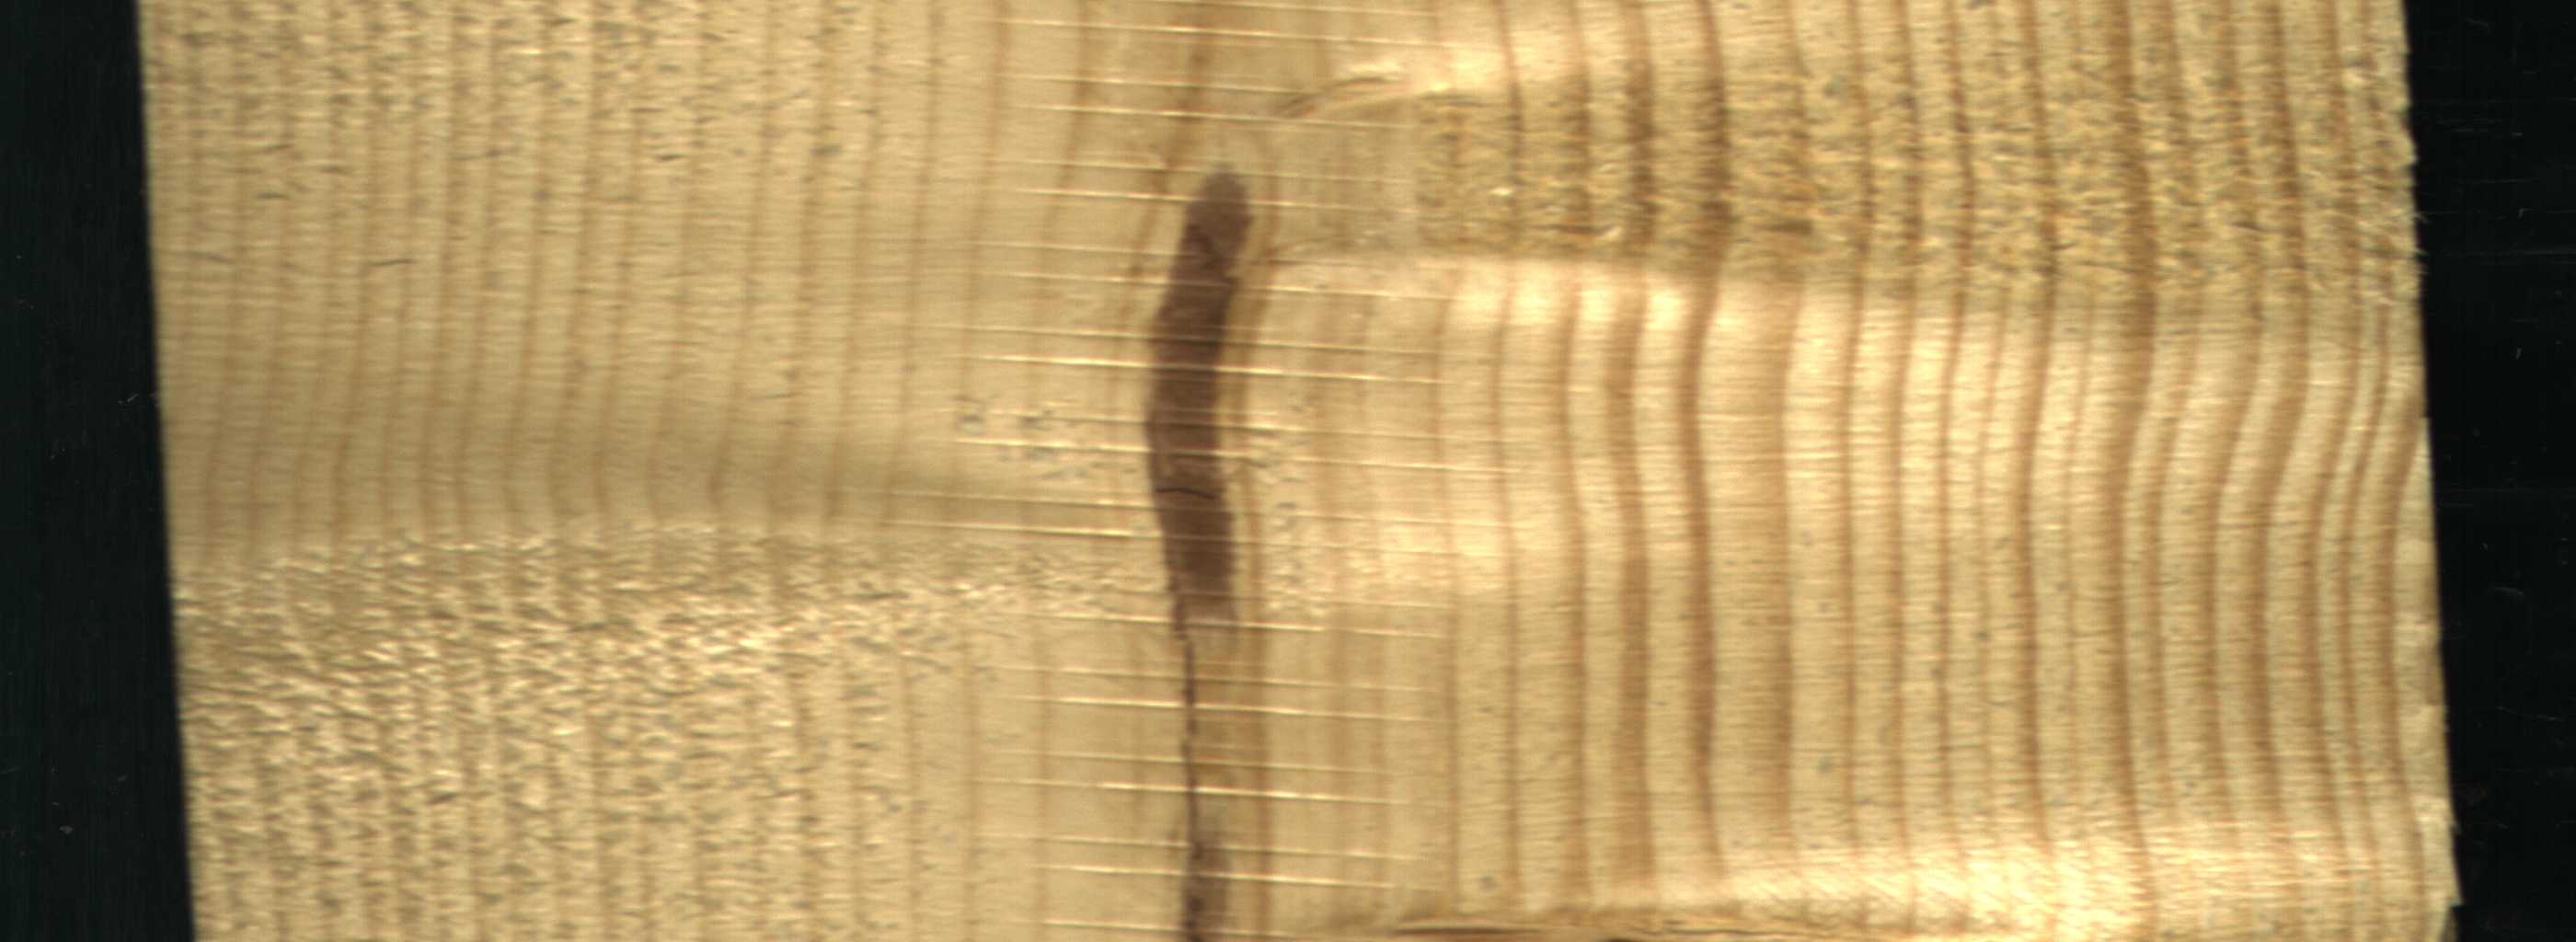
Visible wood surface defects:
Marrow
Marrow
Crack